Field crop: maize
Growth stage: 1
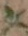
Species: atriplex